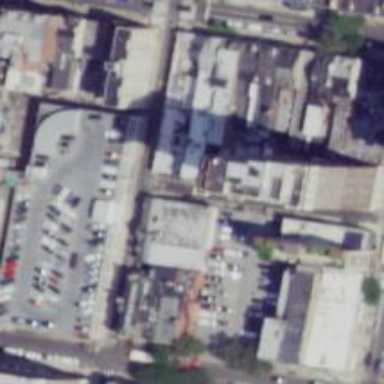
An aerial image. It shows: Alleyway designated as service road.